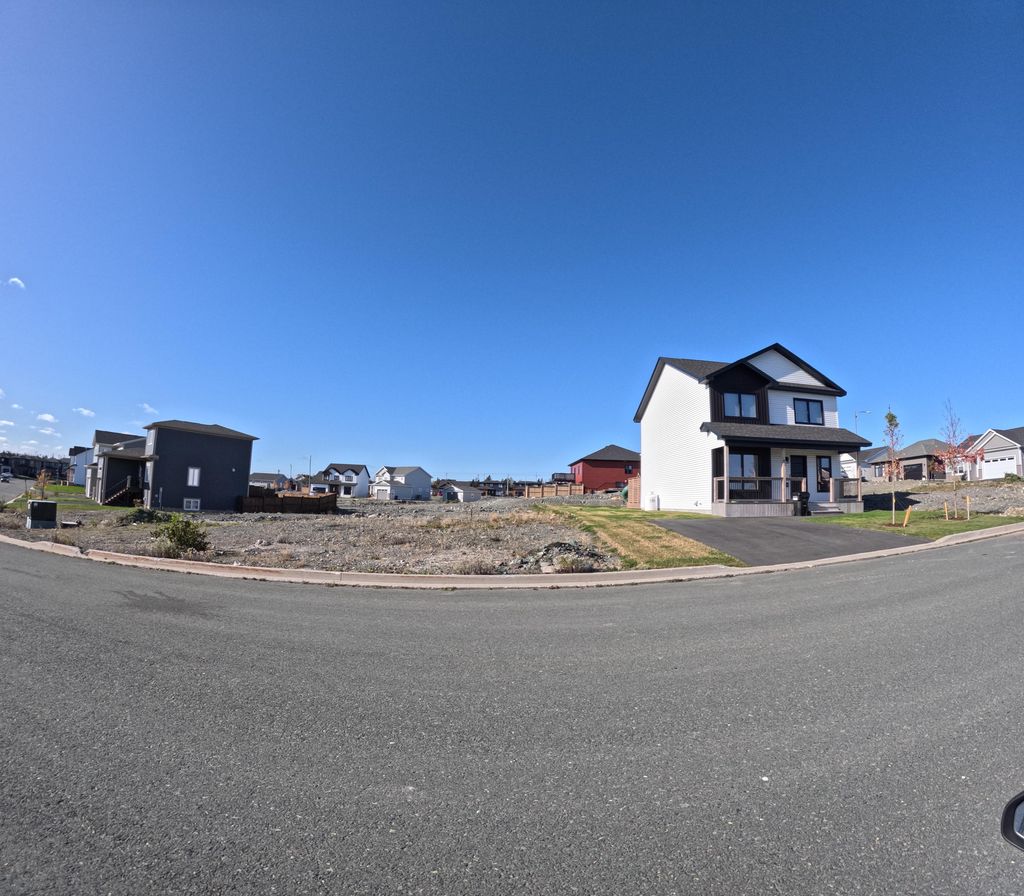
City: st_johns